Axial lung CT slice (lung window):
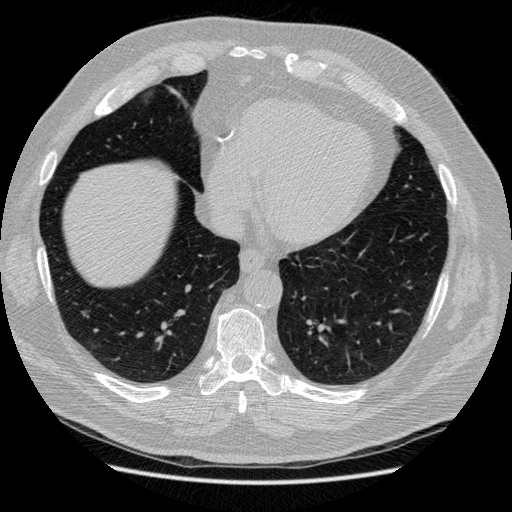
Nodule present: no